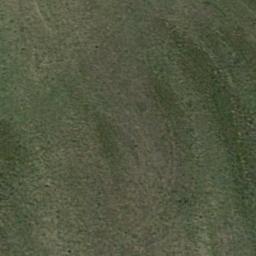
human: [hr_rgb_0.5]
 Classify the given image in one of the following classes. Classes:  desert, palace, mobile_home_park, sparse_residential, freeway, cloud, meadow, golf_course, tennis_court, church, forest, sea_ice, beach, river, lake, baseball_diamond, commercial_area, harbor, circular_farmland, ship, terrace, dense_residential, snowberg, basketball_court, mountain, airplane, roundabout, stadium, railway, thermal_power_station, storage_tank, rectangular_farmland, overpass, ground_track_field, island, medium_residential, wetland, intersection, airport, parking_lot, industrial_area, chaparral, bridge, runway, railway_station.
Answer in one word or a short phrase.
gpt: meadow